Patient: sex M, age 78
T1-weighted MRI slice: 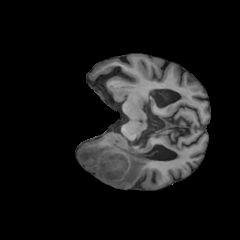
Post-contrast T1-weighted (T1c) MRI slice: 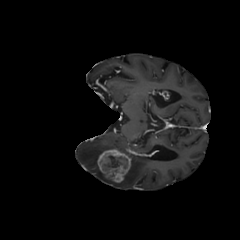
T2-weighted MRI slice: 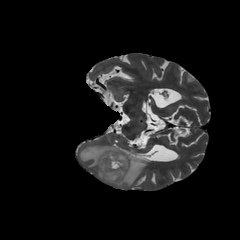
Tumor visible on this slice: yes
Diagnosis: Glioblastoma, IDH-wildtype
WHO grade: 4